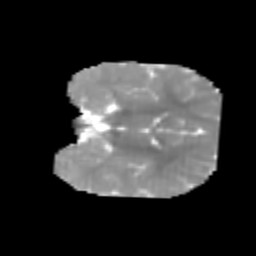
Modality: MD
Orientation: coronal
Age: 6
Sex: male
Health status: healthy